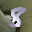
Label: 8